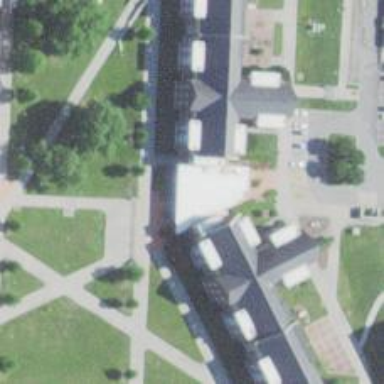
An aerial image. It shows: View of university building.